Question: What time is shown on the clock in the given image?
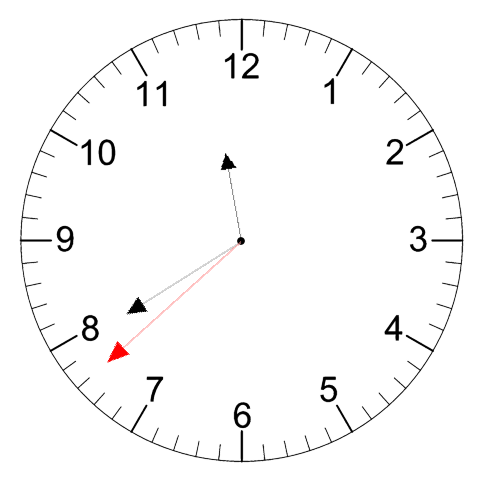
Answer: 11:39:38